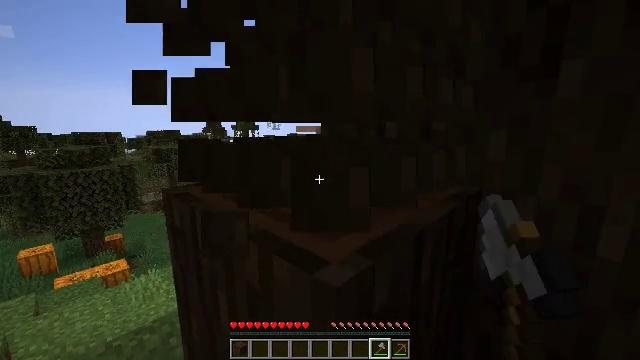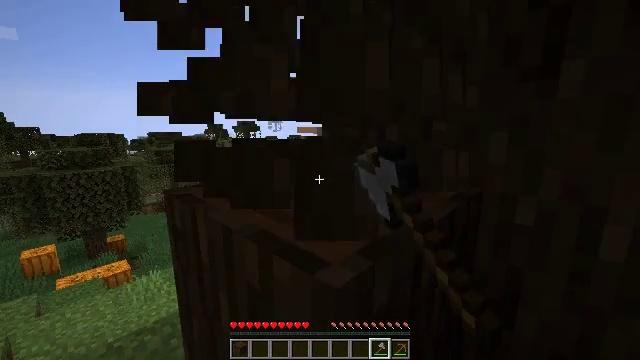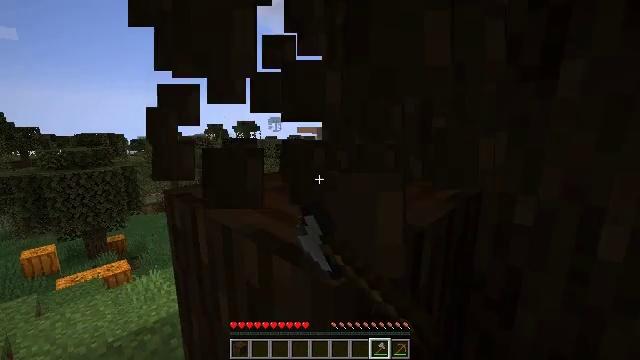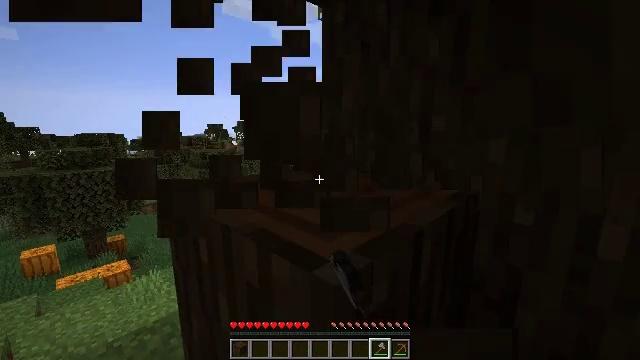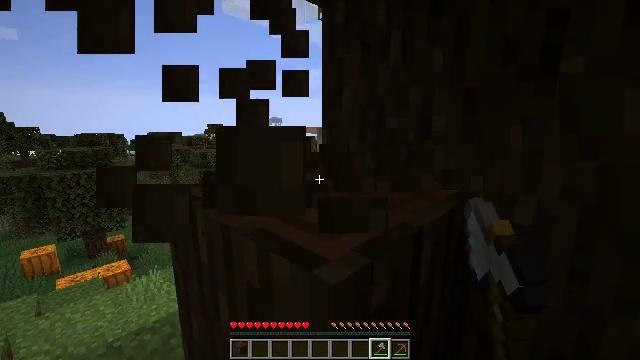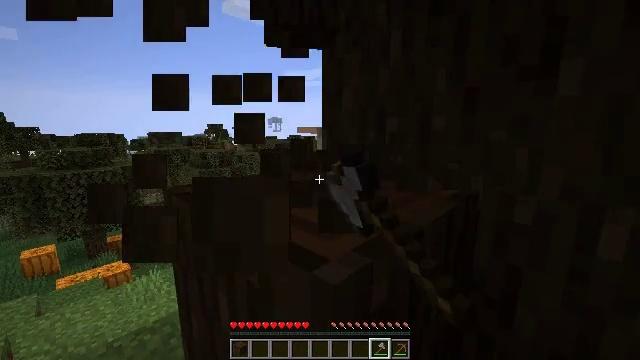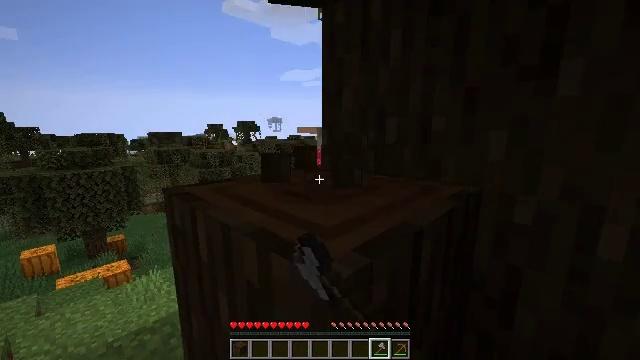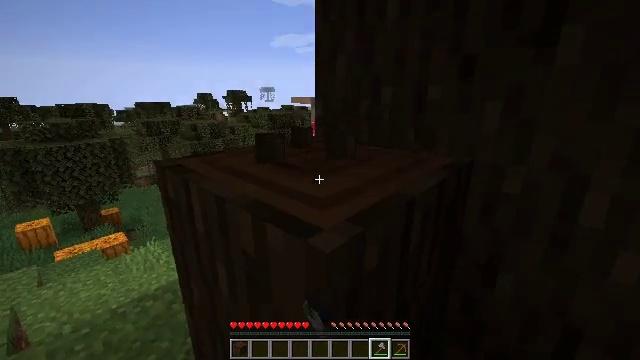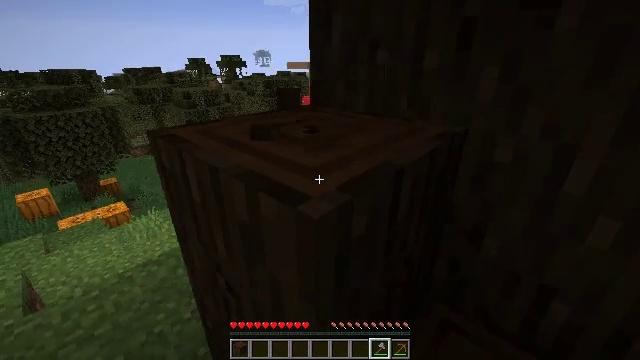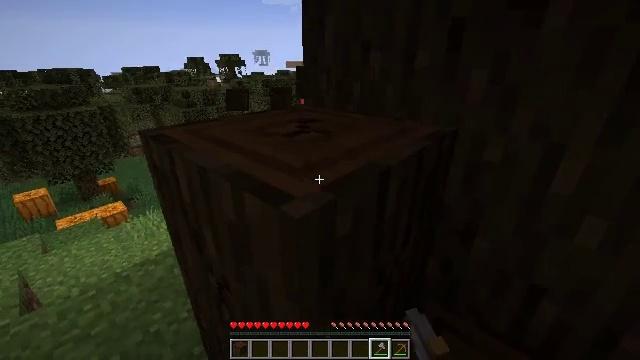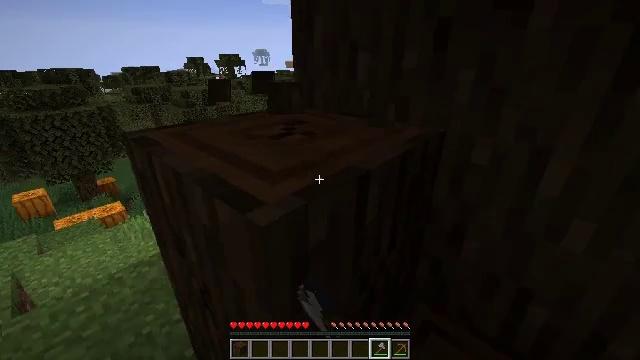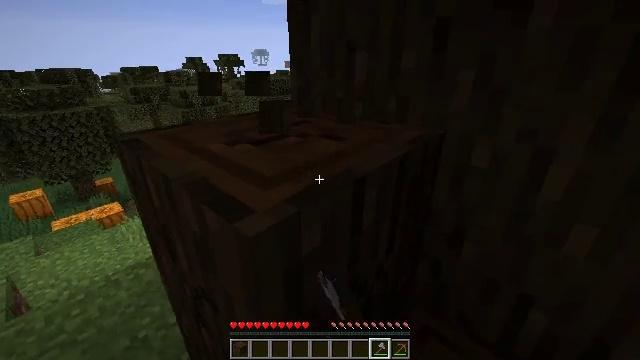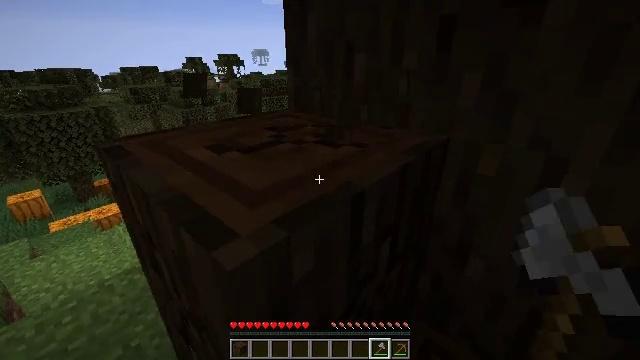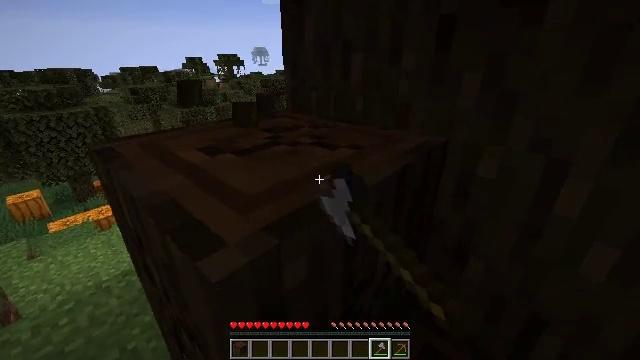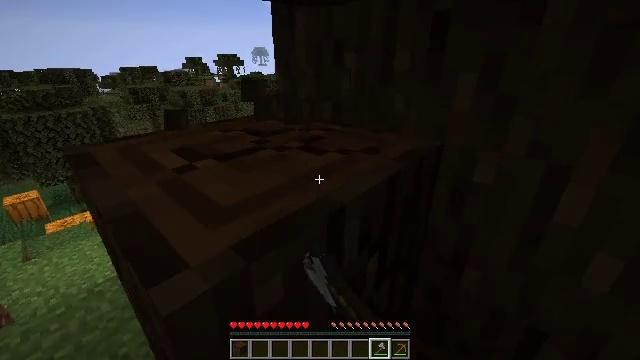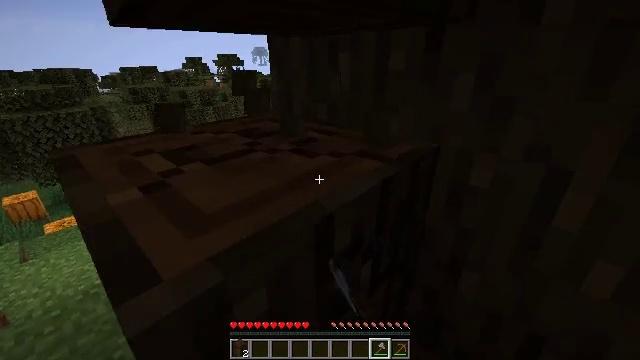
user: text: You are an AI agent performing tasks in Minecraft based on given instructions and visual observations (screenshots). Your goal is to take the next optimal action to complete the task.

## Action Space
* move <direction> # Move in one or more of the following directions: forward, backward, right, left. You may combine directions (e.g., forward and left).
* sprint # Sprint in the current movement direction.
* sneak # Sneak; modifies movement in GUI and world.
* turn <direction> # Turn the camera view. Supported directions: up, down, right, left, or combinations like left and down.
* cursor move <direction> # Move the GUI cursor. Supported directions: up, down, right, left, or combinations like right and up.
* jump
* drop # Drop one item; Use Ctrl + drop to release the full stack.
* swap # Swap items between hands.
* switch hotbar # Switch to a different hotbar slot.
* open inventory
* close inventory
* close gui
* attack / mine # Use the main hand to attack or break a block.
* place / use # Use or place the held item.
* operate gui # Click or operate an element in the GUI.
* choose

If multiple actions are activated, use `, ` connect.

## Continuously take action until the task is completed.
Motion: motion action
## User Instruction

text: Mine the dark oak log from a tree.
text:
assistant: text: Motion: sneak, attack / mine
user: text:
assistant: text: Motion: sneak, attack / mine
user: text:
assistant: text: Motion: sneak, attack / mine
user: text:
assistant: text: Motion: sneak, attack / mine
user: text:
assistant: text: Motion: sneak, attack / mine
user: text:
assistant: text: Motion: sneak, attack / mine
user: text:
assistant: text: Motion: move right, sneak, turn right and down, attack / mine
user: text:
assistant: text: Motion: move right, sneak, turn down, attack / mine
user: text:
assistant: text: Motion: move right, sneak, attack / mine
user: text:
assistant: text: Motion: move forward, sneak, attack / mine
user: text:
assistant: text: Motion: move forward, sneak, attack / mine
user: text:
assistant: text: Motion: move forward, sneak, attack / mine
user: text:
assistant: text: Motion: move forward, sneak, attack / mine
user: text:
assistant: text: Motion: move forward, sneak, attack / mine
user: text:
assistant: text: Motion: move forward, sneak, attack / mine
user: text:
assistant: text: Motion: move forward, sneak, attack / mine
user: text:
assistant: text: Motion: move forward, sneak, attack / mine
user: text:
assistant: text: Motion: move forward, sneak, attack / mine
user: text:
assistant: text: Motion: move forward and move left, sneak, attack / mine
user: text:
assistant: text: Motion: move forward and move left, sneak, attack / mine
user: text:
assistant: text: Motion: move forward and move left, sneak, attack / mine
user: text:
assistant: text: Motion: move forward and move left, sneak, attack / mine
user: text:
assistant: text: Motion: move forward and move left, sneak, turn right and up, attack / mine
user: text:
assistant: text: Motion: move forward and move left, sneak, attack / mine
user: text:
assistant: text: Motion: move forward and move left, sneak, attack / mine
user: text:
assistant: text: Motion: move forward and move left, sneak, turn right and up, attack / mine
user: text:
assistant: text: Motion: move forward and move left, sneak, turn right and up, attack / mine
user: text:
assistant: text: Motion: move forward and move left, sneak, turn right and up, attack / mine
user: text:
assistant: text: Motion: move forward and move left, sneak, attack / mine
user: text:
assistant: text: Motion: move forward and move left, sneak, turn right and down, attack / mine